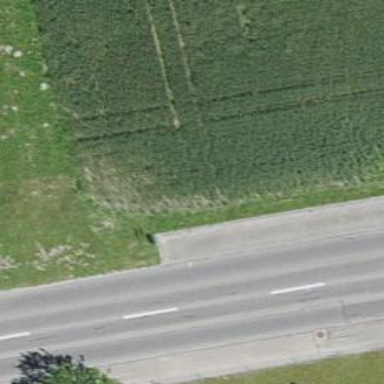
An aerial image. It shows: Bus stop along the road.